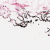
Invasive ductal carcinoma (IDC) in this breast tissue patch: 0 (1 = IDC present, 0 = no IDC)